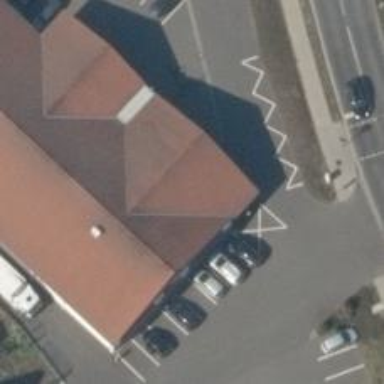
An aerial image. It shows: Bakery.